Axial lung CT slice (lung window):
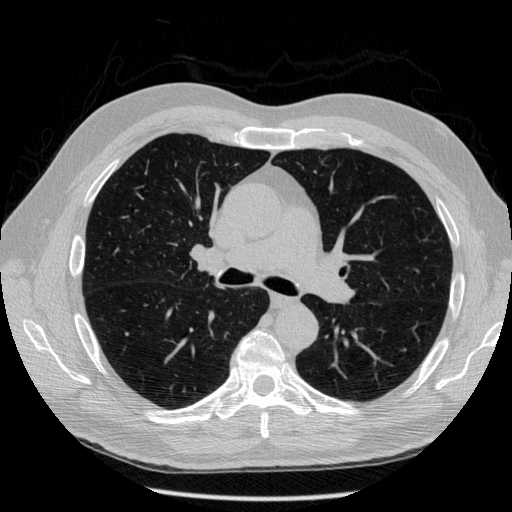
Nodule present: no